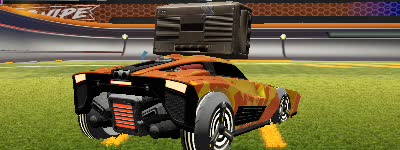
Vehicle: breakout